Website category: university
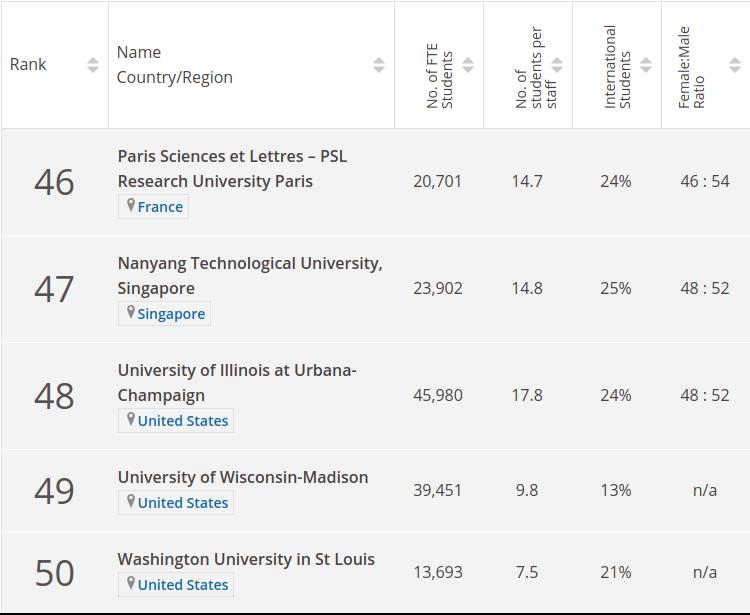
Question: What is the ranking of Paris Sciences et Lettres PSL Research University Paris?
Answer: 46

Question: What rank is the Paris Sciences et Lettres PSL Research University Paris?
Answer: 46

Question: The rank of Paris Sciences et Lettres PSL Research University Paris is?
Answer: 46

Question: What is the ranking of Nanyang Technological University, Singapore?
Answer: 47

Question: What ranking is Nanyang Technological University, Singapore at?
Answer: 47

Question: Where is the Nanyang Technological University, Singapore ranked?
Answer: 47

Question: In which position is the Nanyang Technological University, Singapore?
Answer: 47

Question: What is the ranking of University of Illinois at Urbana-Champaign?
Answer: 48

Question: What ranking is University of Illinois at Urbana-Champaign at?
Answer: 48

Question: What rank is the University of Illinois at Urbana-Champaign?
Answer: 48

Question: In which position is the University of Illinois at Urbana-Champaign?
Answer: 48

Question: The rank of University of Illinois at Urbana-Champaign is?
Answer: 48

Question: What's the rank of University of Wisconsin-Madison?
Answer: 49

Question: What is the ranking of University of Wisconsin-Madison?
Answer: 49

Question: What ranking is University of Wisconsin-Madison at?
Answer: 49

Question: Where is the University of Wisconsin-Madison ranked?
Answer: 49

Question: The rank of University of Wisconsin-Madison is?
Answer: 49

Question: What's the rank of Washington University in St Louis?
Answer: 50

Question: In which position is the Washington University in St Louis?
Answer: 50

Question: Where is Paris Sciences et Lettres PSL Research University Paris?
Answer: France

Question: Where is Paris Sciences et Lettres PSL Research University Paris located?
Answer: France

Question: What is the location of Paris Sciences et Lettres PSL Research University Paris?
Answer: France

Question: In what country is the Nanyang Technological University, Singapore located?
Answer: Singapore

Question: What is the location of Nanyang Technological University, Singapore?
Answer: Singapore

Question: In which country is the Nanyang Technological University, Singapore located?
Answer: Singapore

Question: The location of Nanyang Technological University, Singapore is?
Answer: Singapore

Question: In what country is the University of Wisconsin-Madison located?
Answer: United States

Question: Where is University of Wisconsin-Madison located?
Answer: United States

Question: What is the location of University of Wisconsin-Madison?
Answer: United States

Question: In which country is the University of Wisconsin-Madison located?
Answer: United States

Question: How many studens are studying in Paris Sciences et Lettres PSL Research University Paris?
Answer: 20,701

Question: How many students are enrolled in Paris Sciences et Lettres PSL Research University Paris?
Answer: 20,701

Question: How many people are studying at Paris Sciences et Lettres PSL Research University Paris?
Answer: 20,701

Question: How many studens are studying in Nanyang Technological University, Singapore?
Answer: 23,902

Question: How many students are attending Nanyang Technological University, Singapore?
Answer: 23,902

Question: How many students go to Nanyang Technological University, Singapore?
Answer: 23,902

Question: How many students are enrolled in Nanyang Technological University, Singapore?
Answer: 23,902

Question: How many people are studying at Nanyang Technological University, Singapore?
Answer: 23,902

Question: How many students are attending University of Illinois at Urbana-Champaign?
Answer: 45,980

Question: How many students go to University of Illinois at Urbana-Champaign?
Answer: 45,980

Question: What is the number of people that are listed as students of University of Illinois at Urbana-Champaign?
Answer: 45,980

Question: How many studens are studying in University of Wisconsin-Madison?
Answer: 39,451

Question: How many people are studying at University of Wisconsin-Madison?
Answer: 39,451

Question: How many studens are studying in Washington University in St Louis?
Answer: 13,693

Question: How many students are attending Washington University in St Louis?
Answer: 13,693

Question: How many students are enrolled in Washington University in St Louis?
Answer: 13,693

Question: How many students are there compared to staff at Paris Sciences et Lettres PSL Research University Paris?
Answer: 14.7

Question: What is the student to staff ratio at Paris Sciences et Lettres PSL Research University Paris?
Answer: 14.7

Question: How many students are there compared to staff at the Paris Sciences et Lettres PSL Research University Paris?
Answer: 14.7

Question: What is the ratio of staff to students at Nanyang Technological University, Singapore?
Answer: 14.8

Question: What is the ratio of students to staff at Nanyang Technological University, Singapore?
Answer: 14.8

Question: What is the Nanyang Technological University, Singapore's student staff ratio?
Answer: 14.8

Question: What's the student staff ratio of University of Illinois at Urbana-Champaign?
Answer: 17.8

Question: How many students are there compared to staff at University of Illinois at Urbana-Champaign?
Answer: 17.8

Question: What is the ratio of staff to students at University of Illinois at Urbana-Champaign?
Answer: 17.8

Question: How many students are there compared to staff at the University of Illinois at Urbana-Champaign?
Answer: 17.8

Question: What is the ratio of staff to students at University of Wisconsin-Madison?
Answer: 9.8

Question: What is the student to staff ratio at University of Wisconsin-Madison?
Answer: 9.8

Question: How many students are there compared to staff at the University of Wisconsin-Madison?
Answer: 9.8

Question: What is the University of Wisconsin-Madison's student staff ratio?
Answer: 9.8

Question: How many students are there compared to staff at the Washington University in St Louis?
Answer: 7.5

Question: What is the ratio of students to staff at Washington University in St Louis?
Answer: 7.5

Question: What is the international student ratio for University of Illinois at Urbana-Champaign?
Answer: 24%

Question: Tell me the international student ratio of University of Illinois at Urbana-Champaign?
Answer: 24%